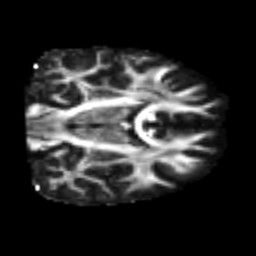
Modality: FA
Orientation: coronal
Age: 25
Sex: male
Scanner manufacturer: siemens
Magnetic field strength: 3 T
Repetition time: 2.3 s
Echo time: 0.085 s